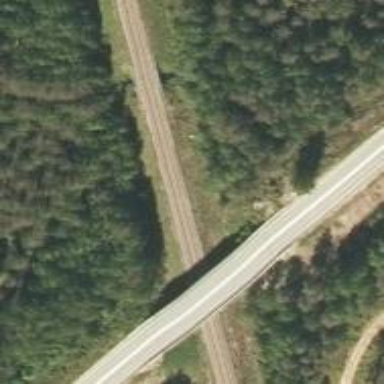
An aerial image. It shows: Continuous rail track.